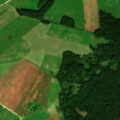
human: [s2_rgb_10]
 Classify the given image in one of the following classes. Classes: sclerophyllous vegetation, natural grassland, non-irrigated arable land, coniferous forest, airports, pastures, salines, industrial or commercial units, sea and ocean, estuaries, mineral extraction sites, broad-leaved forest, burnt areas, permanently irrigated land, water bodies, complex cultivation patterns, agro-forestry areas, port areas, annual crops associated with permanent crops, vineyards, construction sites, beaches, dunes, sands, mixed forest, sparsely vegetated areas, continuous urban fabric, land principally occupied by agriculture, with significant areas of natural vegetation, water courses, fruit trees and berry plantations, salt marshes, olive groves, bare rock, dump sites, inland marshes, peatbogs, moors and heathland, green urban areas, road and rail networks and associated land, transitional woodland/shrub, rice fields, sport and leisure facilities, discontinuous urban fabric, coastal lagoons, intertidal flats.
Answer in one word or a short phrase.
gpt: non-irrigated arable land, pastures, land principally occupied by agriculture, with significant areas of natural vegetation, mixed forest